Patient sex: M
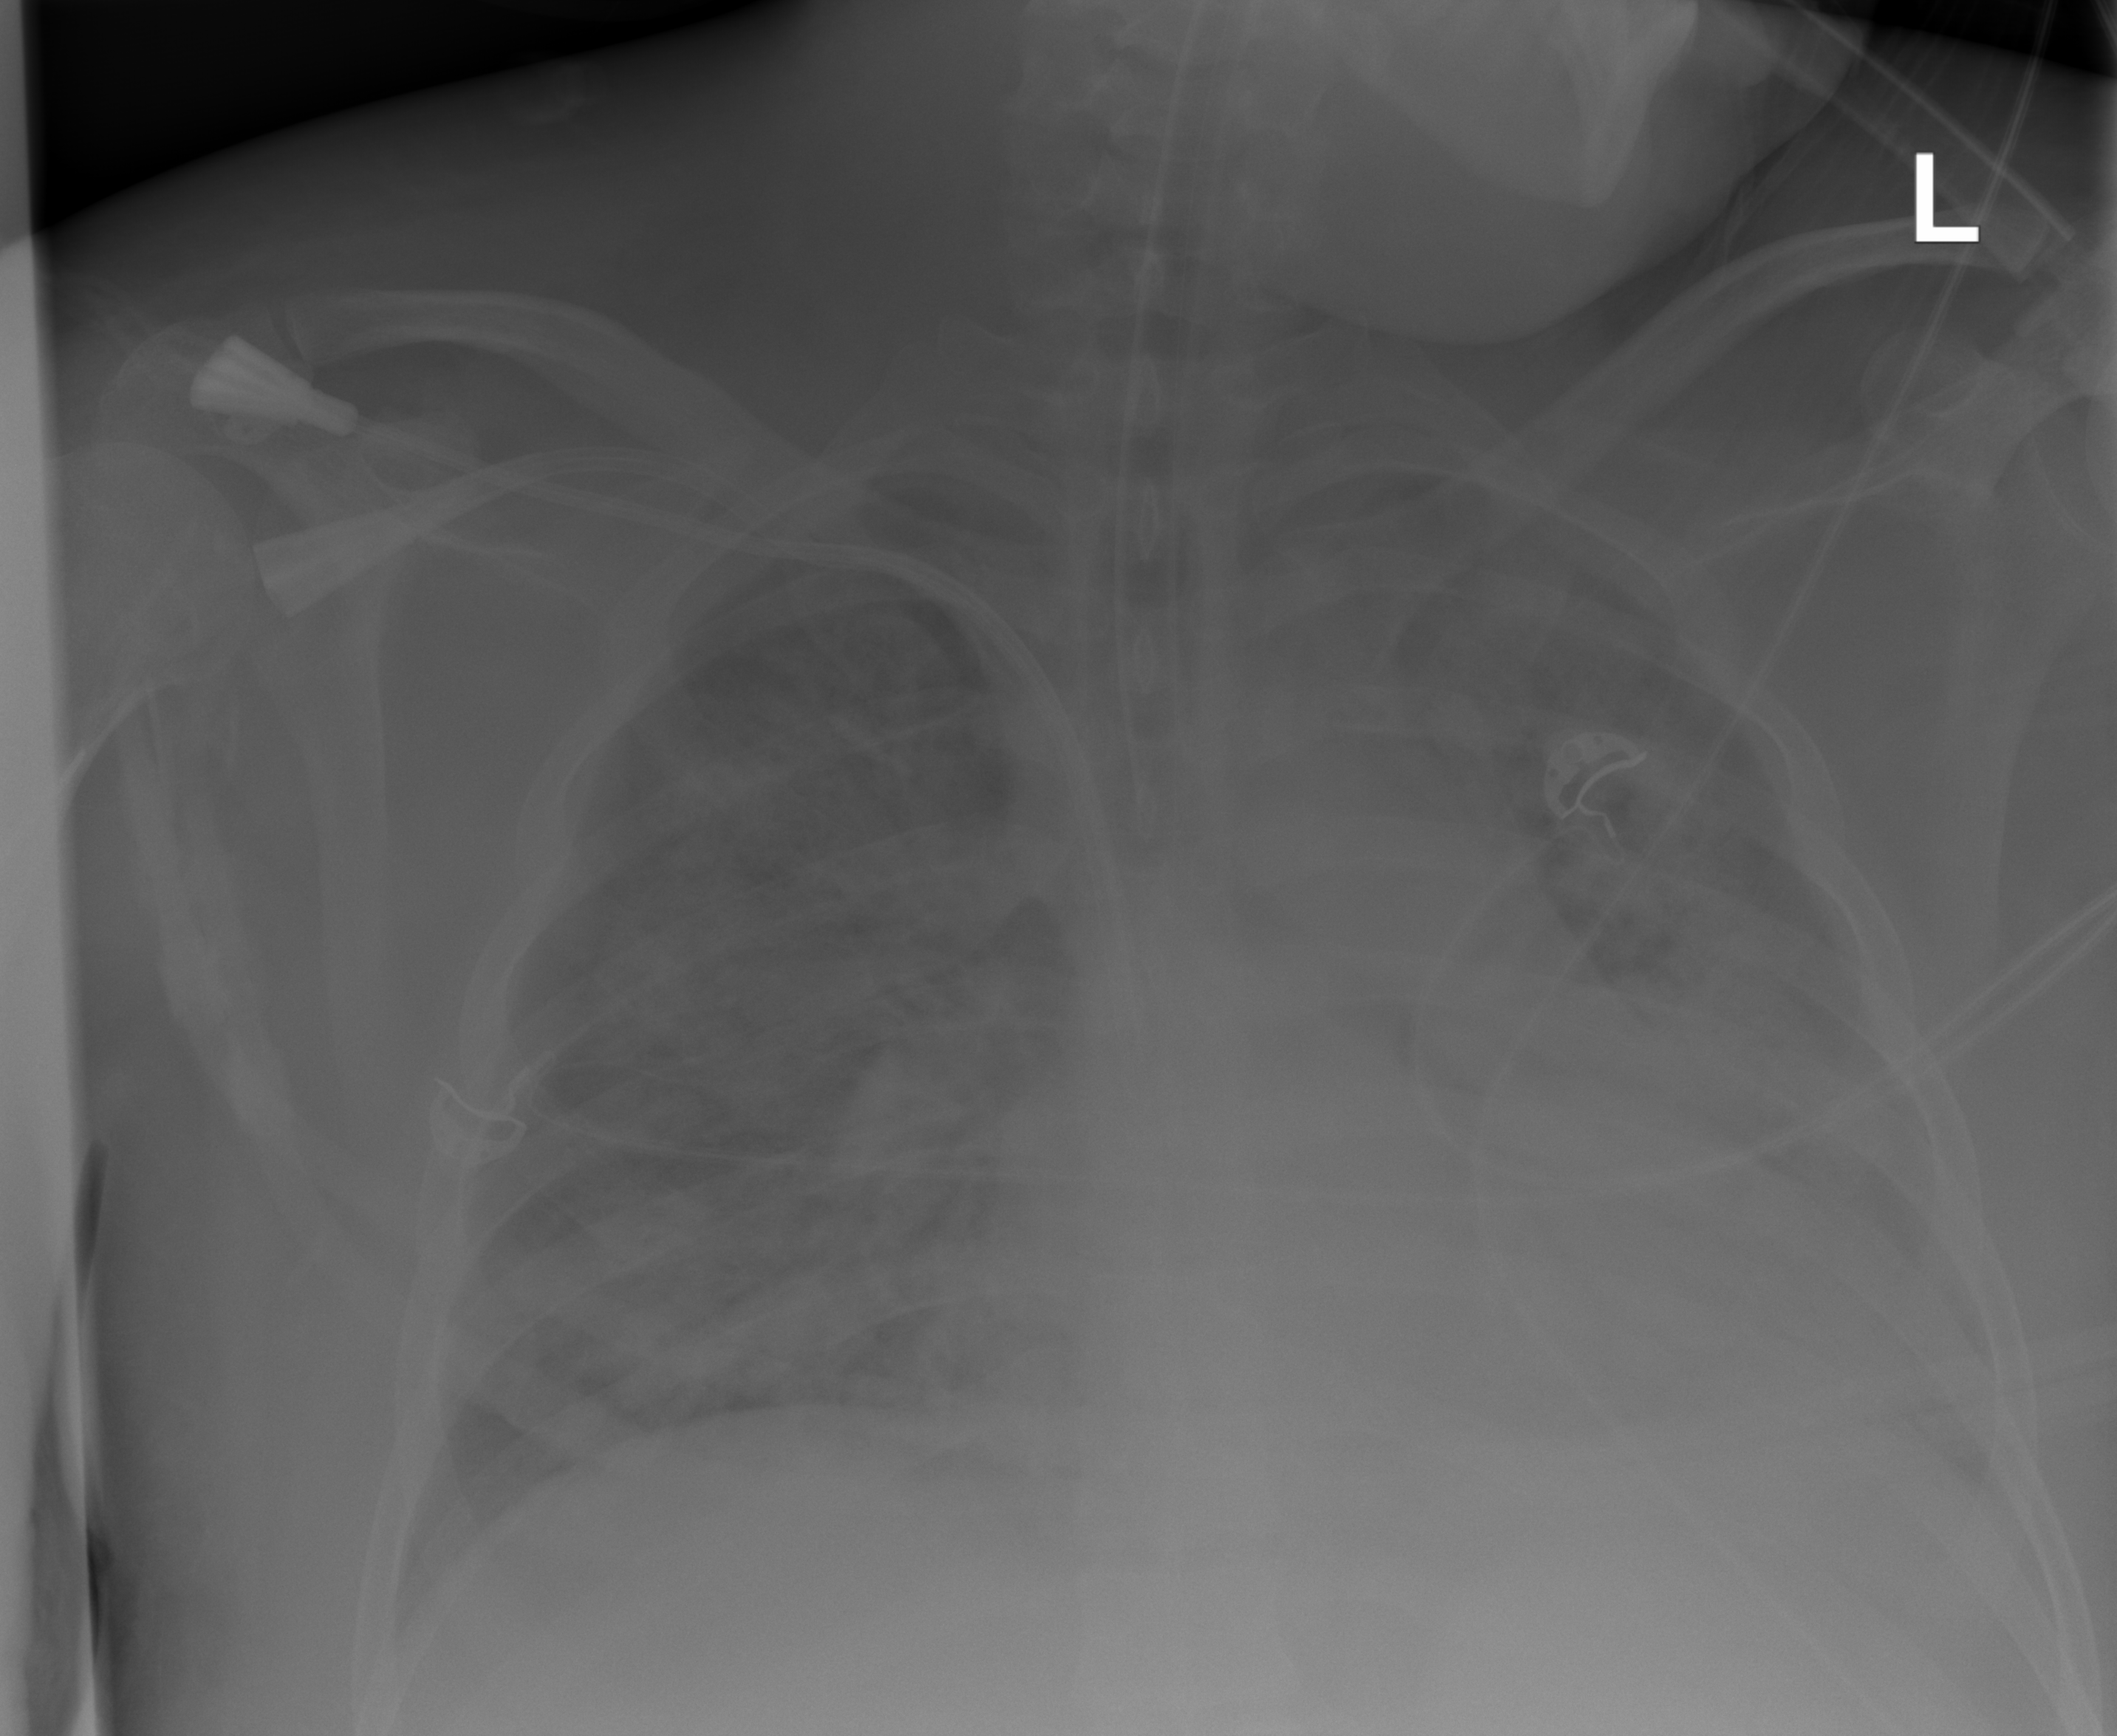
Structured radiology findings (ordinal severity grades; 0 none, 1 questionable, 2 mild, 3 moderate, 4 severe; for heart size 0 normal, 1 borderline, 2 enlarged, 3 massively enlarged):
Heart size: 2
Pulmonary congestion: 2
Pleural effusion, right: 0
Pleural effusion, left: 3
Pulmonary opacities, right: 3
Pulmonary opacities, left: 3
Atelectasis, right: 2
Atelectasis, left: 3